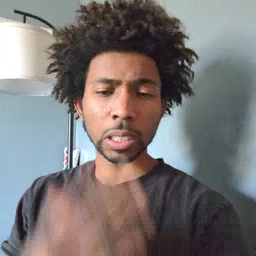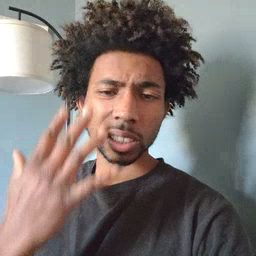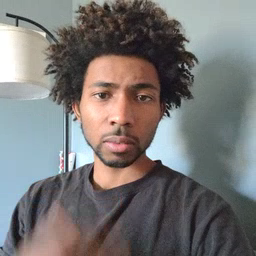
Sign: sad